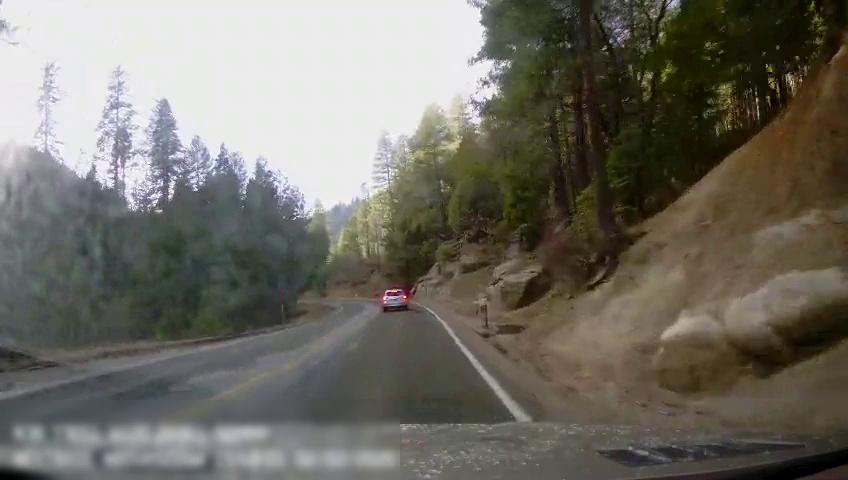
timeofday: Day
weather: Sunny
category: Drivable Space
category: Vehicles | Car
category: Lanes | Opposite Lane
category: Lanes | Current Lane
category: Lanes | Current Lane
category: Lanes | Current Lane